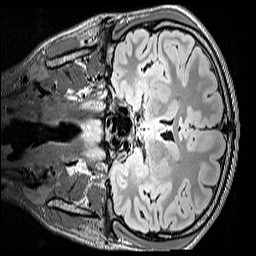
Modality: FLAIR
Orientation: coronal
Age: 13
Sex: male
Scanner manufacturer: siemens
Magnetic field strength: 3 T
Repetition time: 5 s
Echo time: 0.388 s